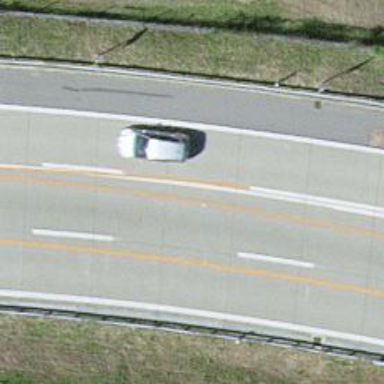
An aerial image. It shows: Asphalt motorway link.